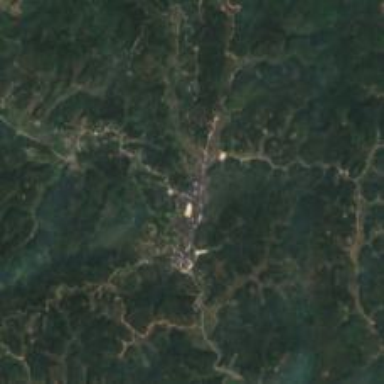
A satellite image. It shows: Ethnic township within town.